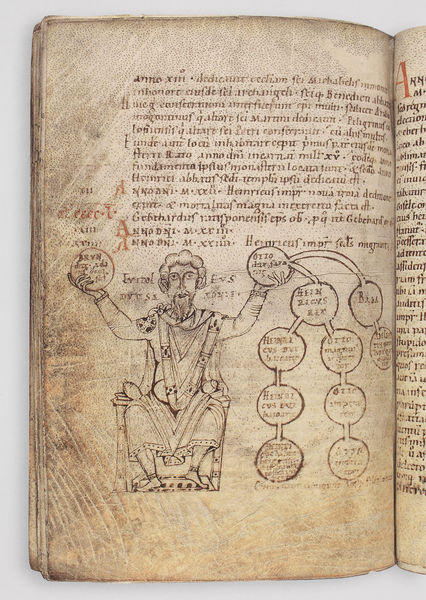
Titel: Weltchronik (Autograph mit eigenhändigen Ergänzungen von Ekkehard von Aura)
Künstler: Frutolf von Michelsberg
Standort: Herstellungsort: Bamberg (EU - D - B)
Institution: Jena, Thüringer Universitäts- und Landesbibliothek
Schlagwörter: fuß, gott, hand, mann, schwarz, stuhl, rot, ball, beige, alt, bart, herr, gewand, haare, blatt, locken, rund, bein, füße, schrift, chair, hands, king, könig, red, religious, thron, throne, white, black, hair, old, robe, seated, sitting, lesen, adam, buch, zettel, seite, buchstaben, kreise, kugel, herrscher, buchseite, otto, antik, man, griechisch, feet, sash, gelehrter, drawing, paper, illustration, sketch, beard, saint, writing, letters, wissenschaft, arms, clothes, toga, latein, inscription, heinrich, medieval, hebräisch, circles, biebel, god, book, buchmalerei, figure, linear, stammbaum, genealogie, mittelalter, schrifft, calligraphy, script, miniature, christian, anno, page, round, naturwissenschaft, latin, geschrieben, illumination, text, ring, rings, diagram, words, manuscript, divine, holding, monarch, ruler, alchemy, hear, science, initials, initial, illuminated, a, aristhoteles, alt deutsch, adelig, ankles, welt, knowledge, chemistry, xm, buhseite, lating, ruller, anno xm, man figure, du hurensohn, tekxt